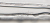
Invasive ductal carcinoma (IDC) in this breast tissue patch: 0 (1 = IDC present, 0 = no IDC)